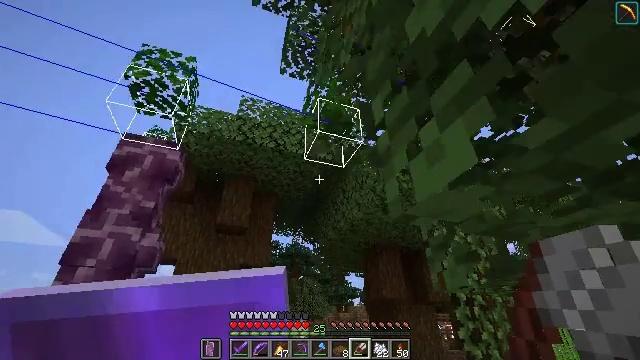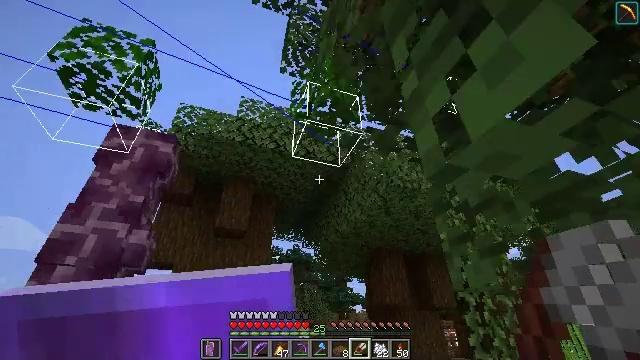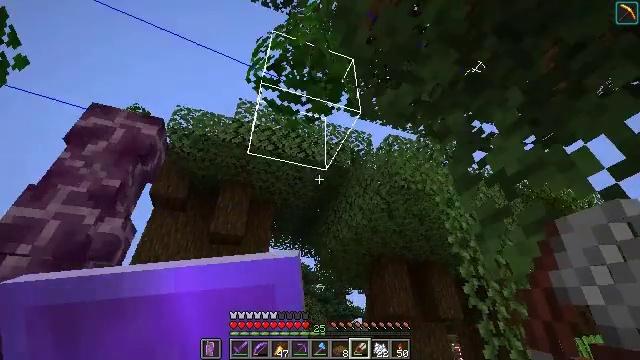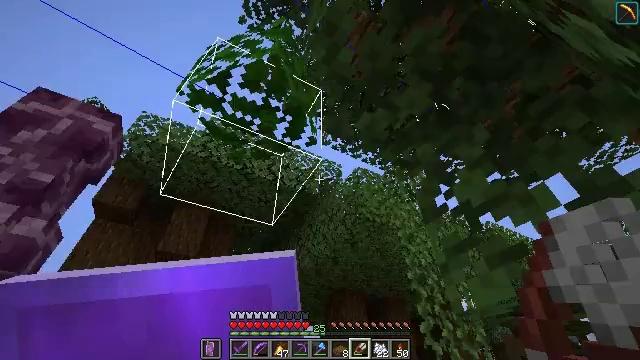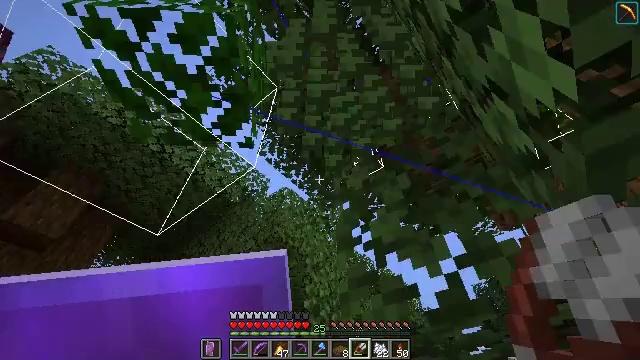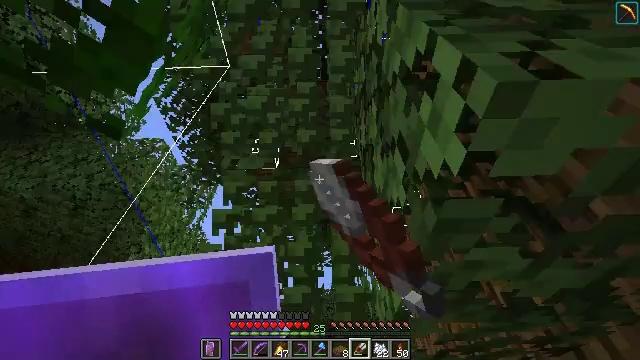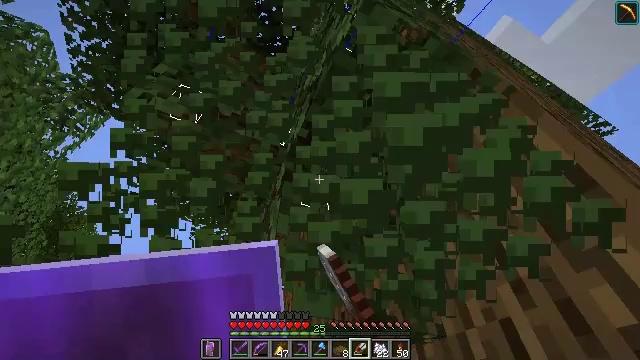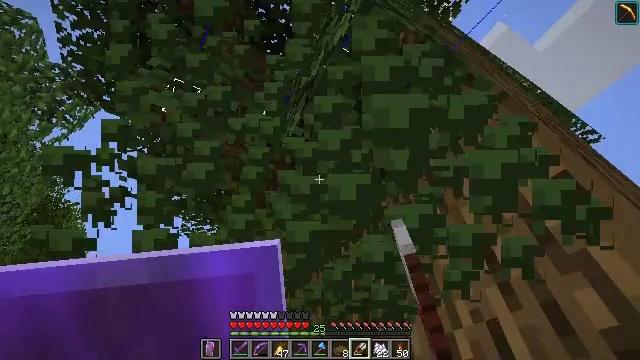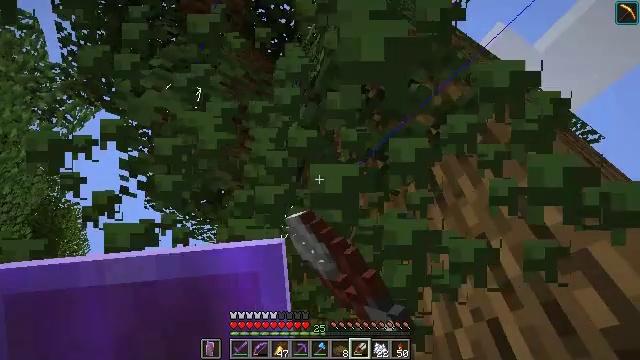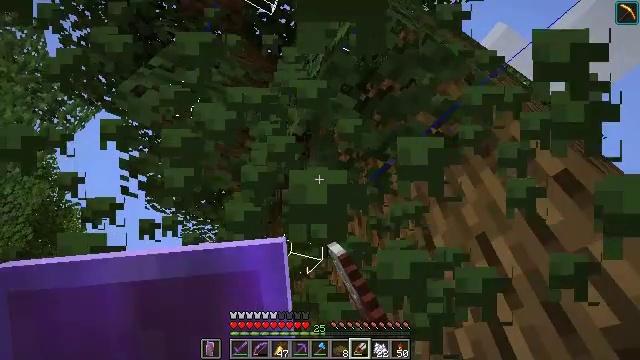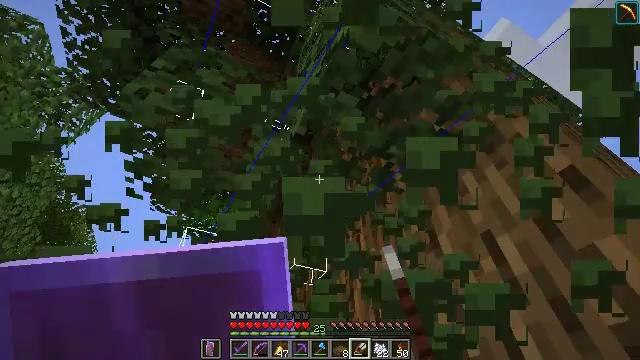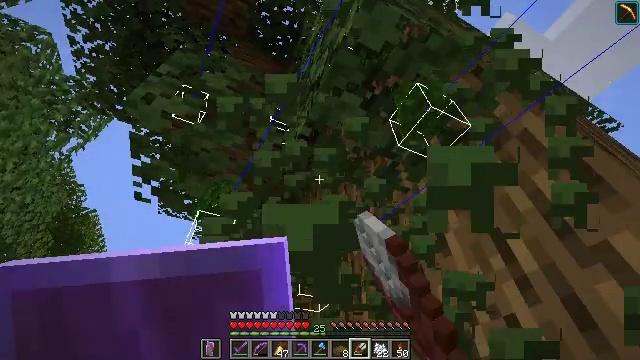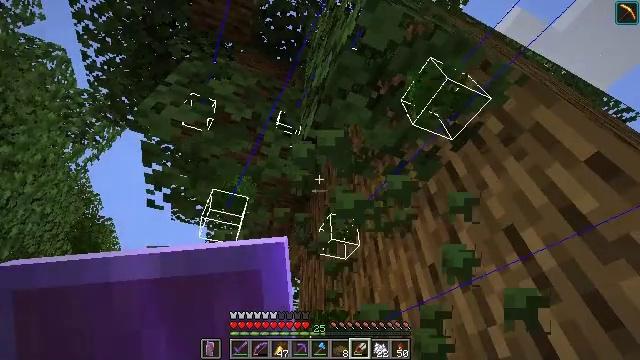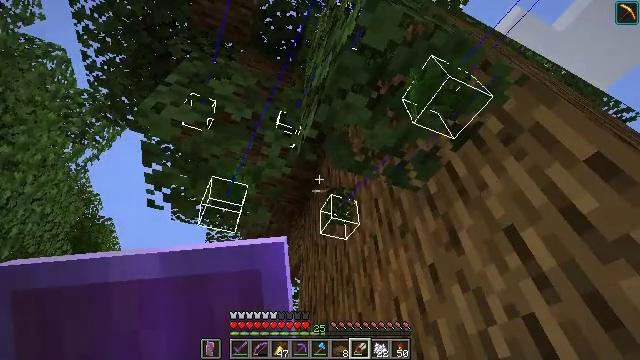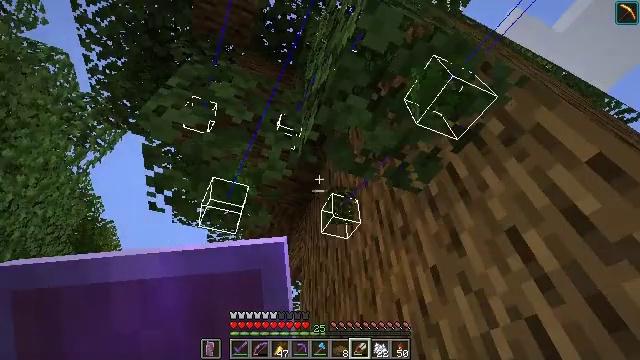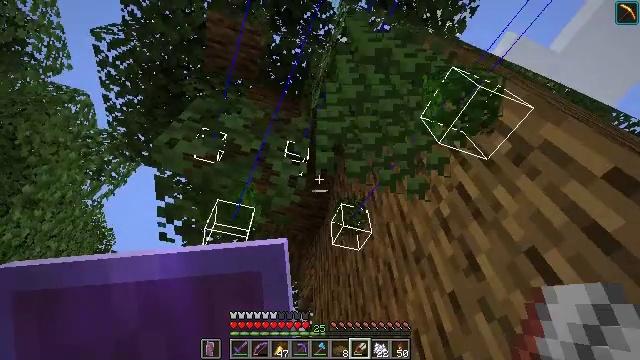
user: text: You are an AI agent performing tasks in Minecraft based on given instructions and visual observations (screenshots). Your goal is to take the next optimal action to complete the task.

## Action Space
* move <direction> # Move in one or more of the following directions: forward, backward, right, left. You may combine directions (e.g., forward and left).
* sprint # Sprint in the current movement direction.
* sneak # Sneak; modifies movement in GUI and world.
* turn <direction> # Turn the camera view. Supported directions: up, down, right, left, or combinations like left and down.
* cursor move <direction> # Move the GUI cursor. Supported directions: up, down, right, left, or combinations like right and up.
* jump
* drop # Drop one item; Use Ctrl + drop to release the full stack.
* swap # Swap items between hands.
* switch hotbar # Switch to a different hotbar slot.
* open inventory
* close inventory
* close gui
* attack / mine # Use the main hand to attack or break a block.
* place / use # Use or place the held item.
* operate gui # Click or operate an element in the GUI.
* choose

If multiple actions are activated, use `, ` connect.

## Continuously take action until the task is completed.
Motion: motion action
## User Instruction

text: Collect some oak leaves.
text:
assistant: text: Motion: move forward, turn up, attack / mine
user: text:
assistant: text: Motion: move forward, turn up, attack / mine
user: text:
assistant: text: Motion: turn right and up, attack / mine
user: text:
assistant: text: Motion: turn right and up, attack / mine
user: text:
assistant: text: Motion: turn right, attack / mine
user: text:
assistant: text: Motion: turn right and down, attack / mine
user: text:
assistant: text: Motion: turn right, attack / mine
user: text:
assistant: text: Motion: attack / mine
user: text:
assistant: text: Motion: attack / mine
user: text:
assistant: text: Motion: turn left, attack / mine
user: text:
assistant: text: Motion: turn left, attack / mine
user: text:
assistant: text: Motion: turn left, attack / mine
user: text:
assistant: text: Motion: attack / mine
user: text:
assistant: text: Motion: attack / mine
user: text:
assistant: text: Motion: turn left and up, attack / mine
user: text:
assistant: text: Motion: turn left and up, attack / mine
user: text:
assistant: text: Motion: move forward, turn up, attack / mine
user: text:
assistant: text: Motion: move forward, turn up, attack / mine
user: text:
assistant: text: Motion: move forward, turn up, attack / mine
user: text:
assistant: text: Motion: move forward, turn up, attack / mine
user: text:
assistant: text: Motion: move forward, attack / mine
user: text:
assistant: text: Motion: move forward, attack / mine
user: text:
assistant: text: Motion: attack / mine
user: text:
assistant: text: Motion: attack / mine
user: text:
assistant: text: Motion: attack / mine
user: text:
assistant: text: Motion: attack / mine
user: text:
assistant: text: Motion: attack / mine
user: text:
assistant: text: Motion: attack / mine
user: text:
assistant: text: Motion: move back, attack / mine
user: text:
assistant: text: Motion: move back, attack / mine